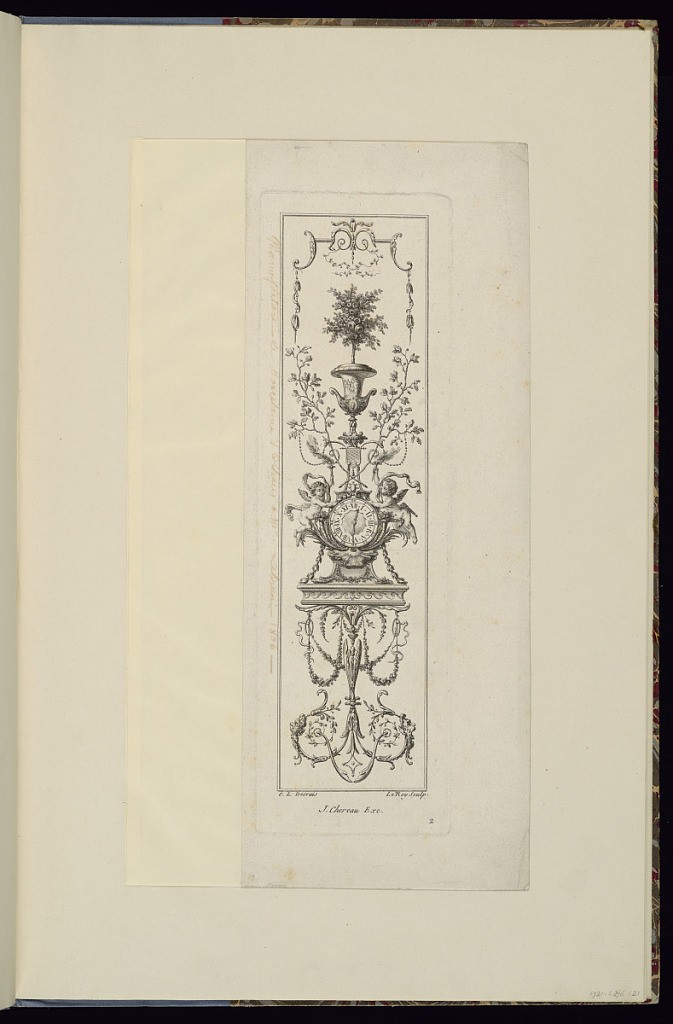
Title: Panel Design
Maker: Claude-Louis Desrais, French, 1746–1816
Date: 1789
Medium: Etching and engraving on laid paper
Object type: Print
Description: Second plate from a series of six of arabesque panel designs, featuring neo-classical ornament. A clock in the center, decorated with palm leaves, and a shell motif on a plinth, flanked by winged putti, below arabesque ornament featuring fleurons, mascarons, acanthus leaves and garlands of flowers. Above the clock, a vase with a tree of flowers and leaves planted within surrounded by branches with leaves and ornamental motifs above. The plate is signed and numbered with an inscription in red ink along the left side.